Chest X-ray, PA view. Patient: 58 years old, sex M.
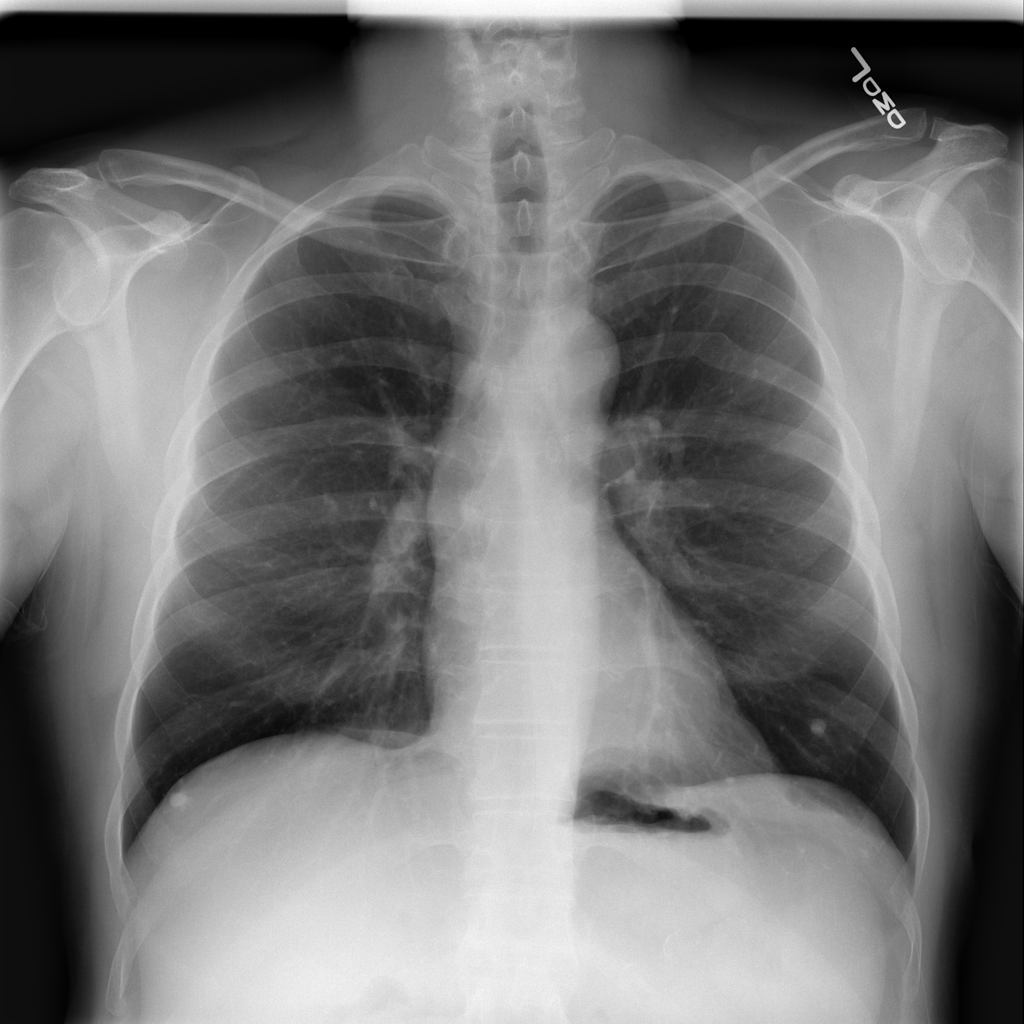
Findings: Nodule